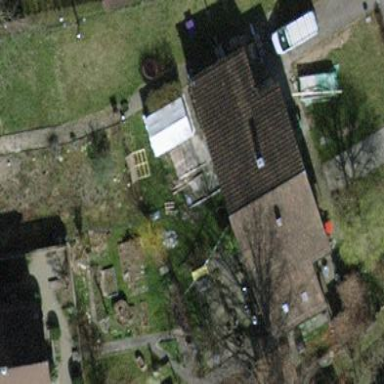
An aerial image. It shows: Building with tiled roof.